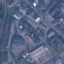
Land use / land cover class: Industrial